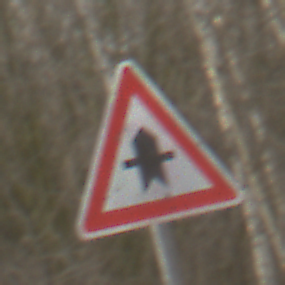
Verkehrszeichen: Vorfahrt
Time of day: MorningAfternoon
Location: Outdoor (Nature)
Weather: PartlyCloudy
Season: Winter
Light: Natural